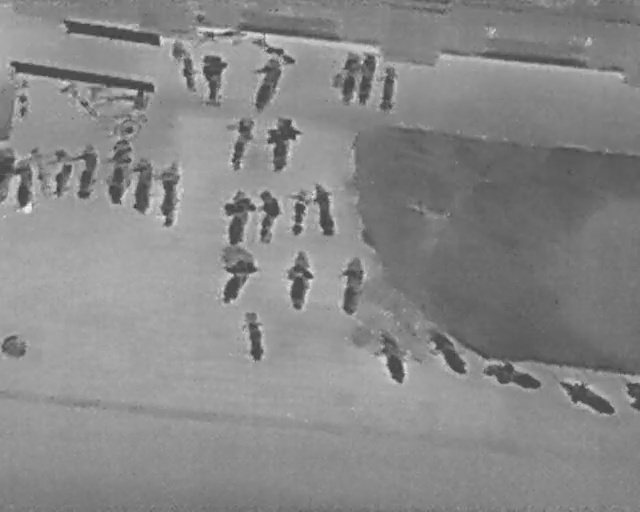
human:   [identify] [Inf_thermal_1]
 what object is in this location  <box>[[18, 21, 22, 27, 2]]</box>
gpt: <ref>1 large bicycle at the top left</ref>

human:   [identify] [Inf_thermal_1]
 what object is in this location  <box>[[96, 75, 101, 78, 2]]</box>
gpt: <ref>1 medium bicycle at the bottom right</ref>